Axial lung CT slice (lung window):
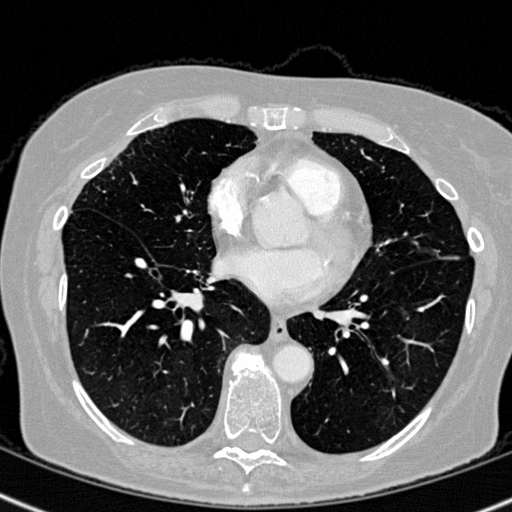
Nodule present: no